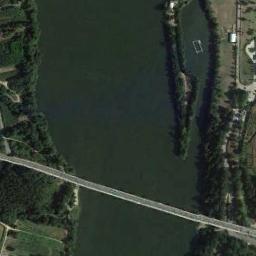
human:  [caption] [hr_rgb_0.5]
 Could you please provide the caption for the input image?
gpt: The water under this bridge is dark green .

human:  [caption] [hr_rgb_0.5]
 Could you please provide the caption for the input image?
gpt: There is a bridge over the green river with many plants beside .

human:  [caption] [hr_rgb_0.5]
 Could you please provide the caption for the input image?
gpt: A bridge built on a dark green river and some green plants on both sides of the river .

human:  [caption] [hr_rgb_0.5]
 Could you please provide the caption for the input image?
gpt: A slender, Straight bridge connects the green areas of the turquoise waters .

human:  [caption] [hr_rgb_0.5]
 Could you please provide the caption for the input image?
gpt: There is a bridge over the river .